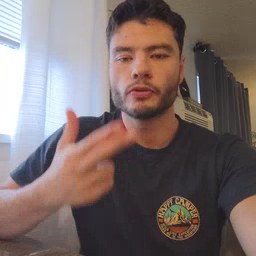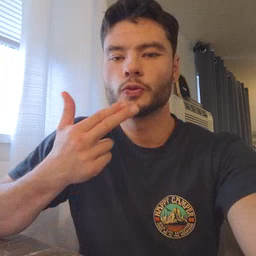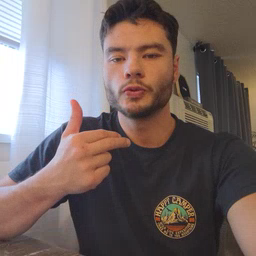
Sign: cute